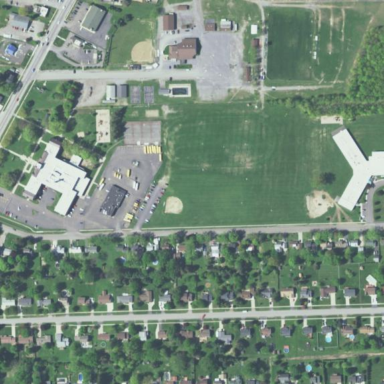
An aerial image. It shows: School area with school amenities.